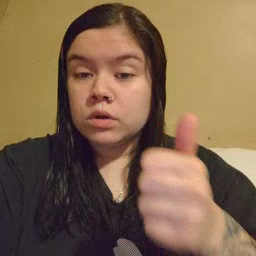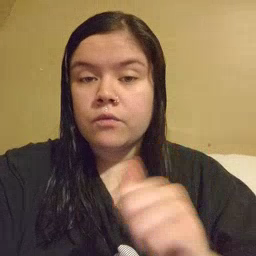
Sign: yourself